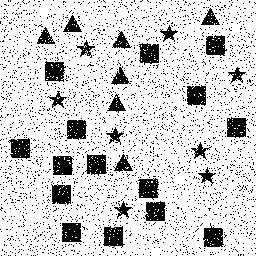
Squares: 15
Triangles: 7
Stars: 8
Total shapes: 30